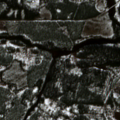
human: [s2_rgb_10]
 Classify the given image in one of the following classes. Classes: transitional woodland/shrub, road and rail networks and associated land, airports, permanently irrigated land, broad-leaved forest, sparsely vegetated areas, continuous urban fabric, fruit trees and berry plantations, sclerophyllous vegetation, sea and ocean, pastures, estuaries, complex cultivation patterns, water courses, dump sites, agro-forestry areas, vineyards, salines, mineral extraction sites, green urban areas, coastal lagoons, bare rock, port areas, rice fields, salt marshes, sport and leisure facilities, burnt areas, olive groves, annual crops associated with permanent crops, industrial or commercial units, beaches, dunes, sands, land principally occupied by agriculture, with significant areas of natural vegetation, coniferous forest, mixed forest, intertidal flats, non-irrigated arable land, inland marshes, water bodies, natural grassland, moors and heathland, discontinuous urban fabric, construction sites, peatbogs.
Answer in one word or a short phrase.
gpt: coniferous forest, transitional woodland/shrub